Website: ulta-beauty
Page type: payment
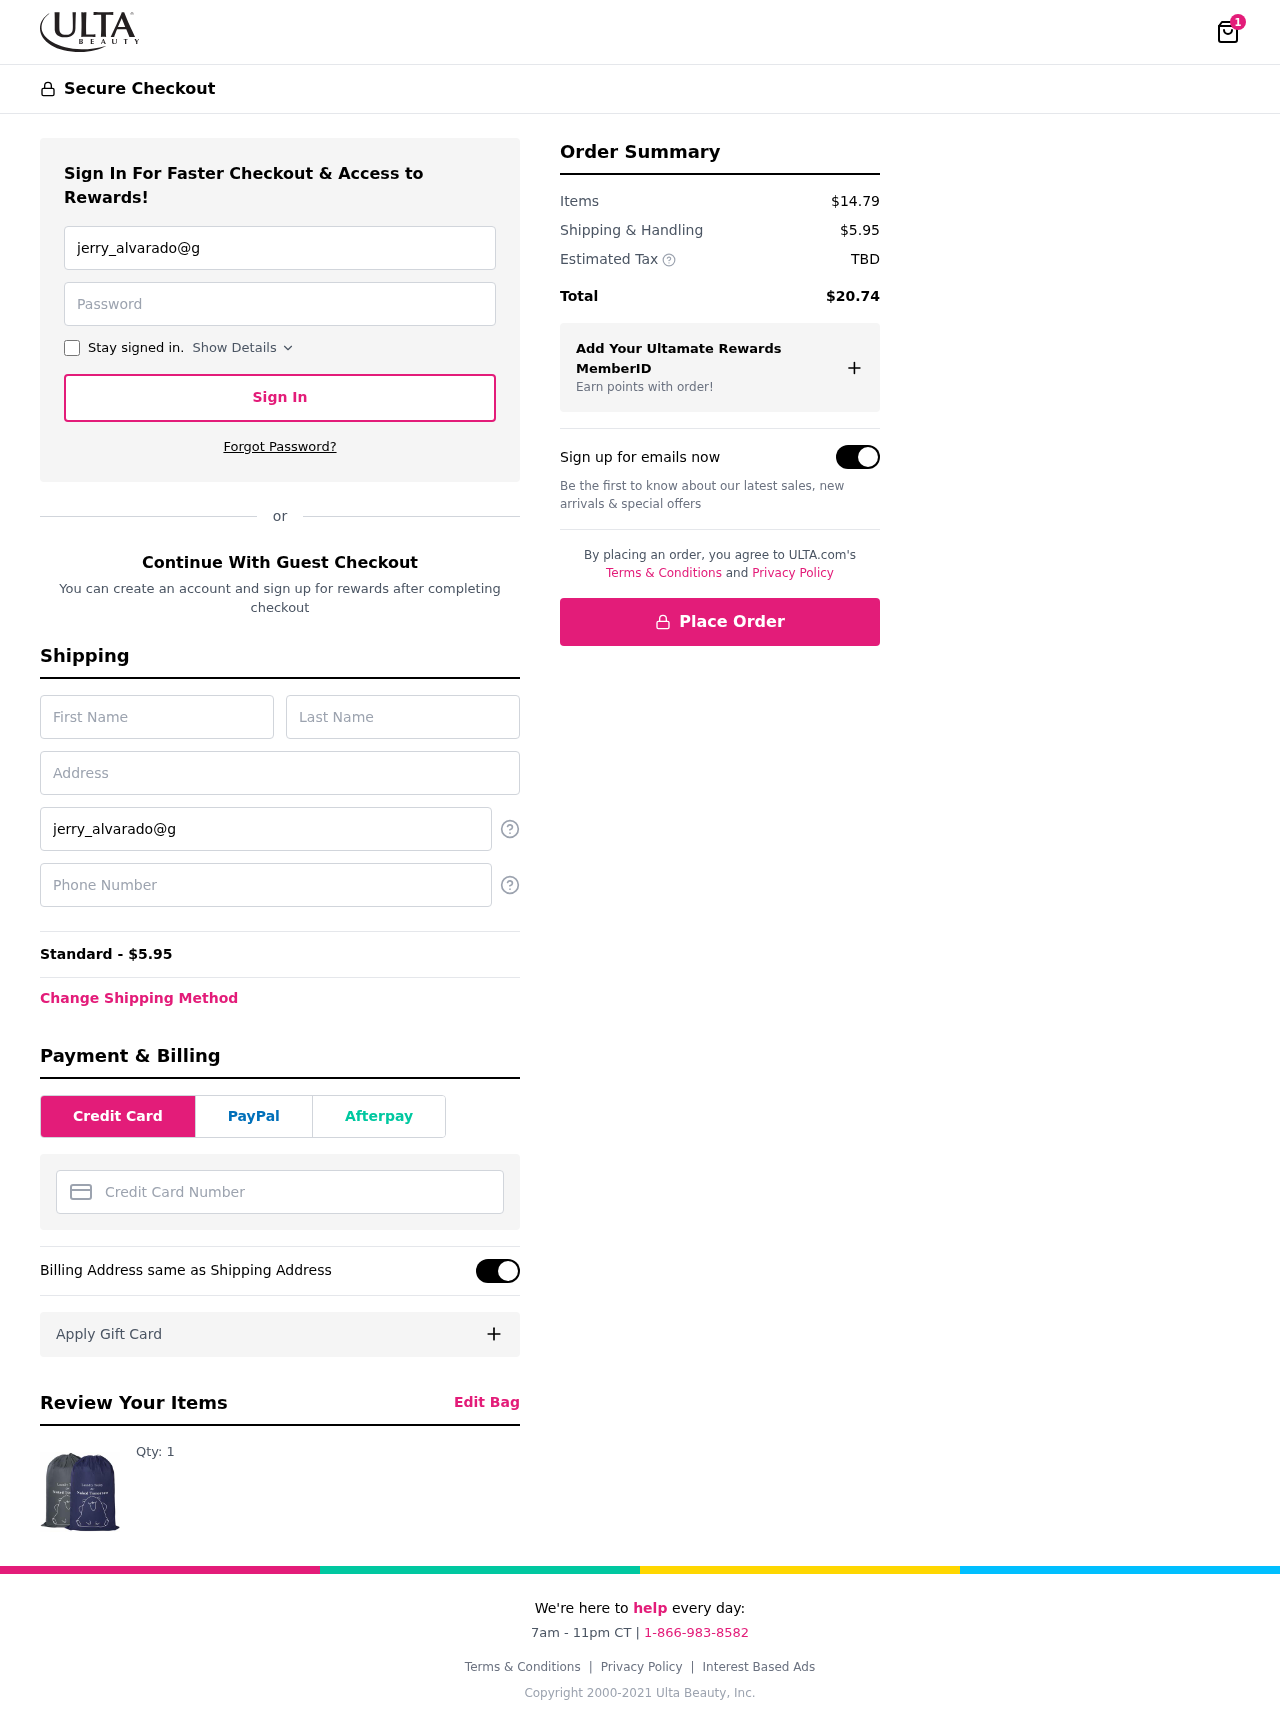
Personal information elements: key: PII_CARD_NUMBER
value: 2476 5948 1016 1177
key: PII_EMAIL
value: jerry_alvarado@gmail.com
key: PII_FIRSTNAME
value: Jerry
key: PII_LASTNAME
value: Alvarado
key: PII_PHONE
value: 8216111611
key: PII_STREET
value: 961 Anna Haven
Product elements: key: PRODUCT1_QUANTITY
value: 1
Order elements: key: ORDER_NUM_ITEMS
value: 1
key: ORDER_SHIPPING_COST
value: $5.95
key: ORDER_SHIPPING_COST
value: Standard - $5.95
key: ORDER_SUBTOTAL
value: $14.79
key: ORDER_TAX
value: TBD
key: ORDER_TOTAL
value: $20.74